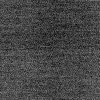
Atmospheric dust classification: dusty